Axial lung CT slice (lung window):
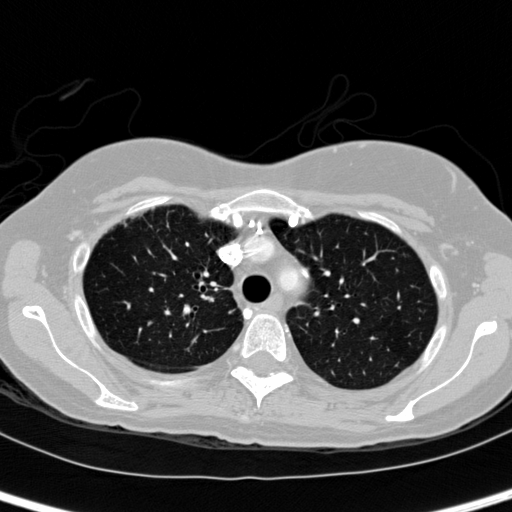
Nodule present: no